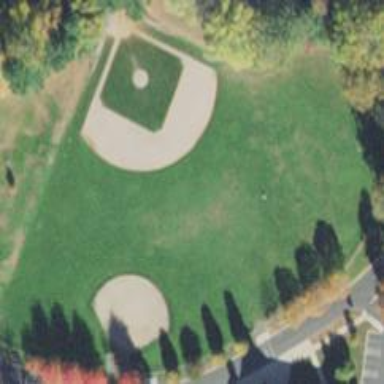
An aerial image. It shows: Baseball pitch for leisure and sports activities.